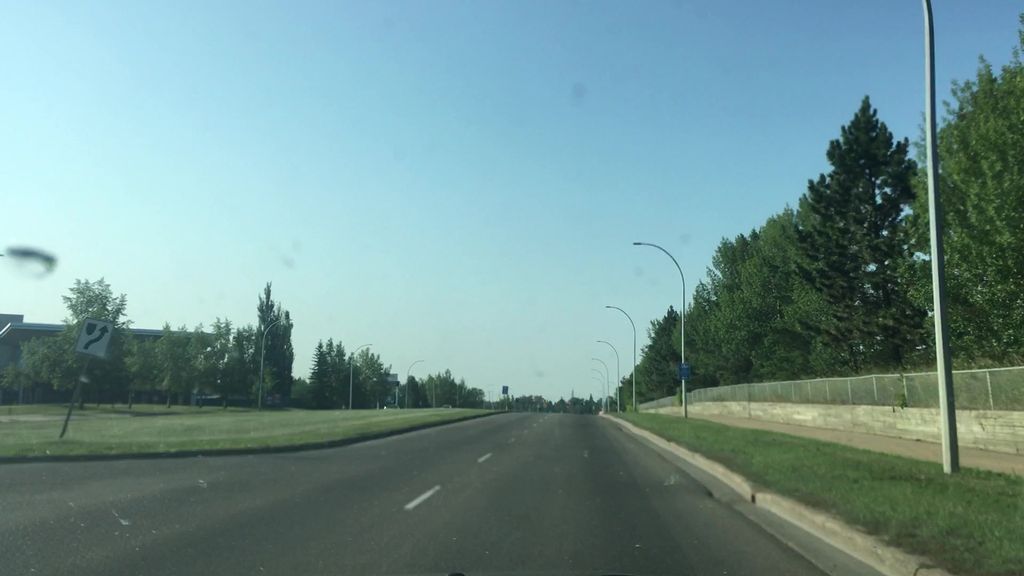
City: edmonton